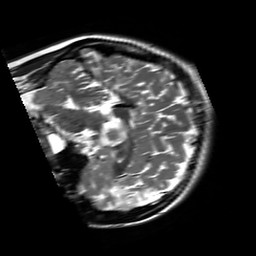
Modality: T2w
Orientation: sagittal
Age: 21
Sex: female
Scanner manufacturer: siemens
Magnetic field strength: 3 T
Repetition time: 8.53 s
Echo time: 0.091 s